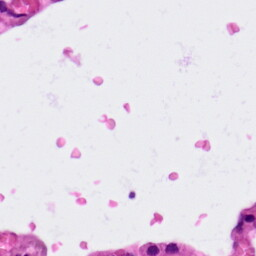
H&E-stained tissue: Lung